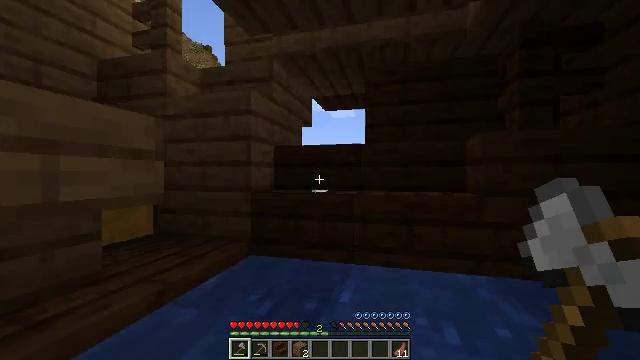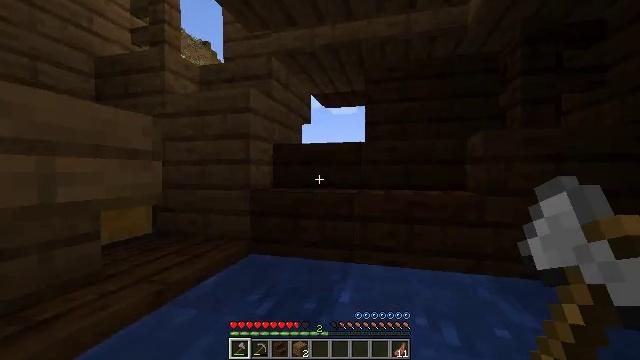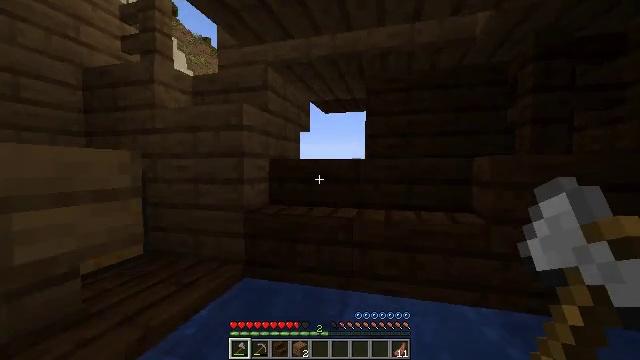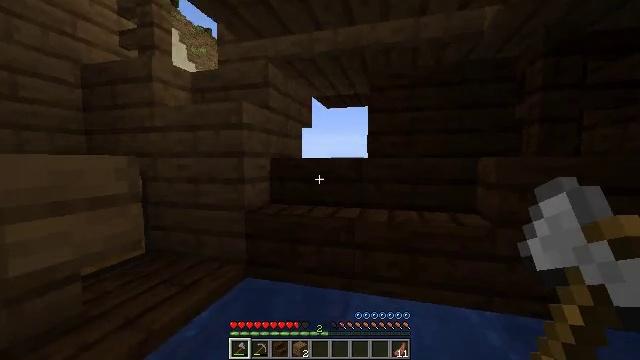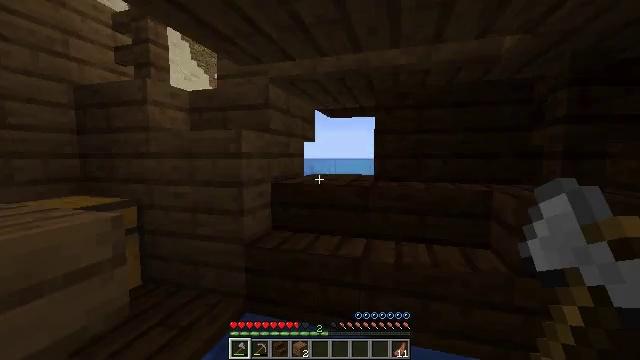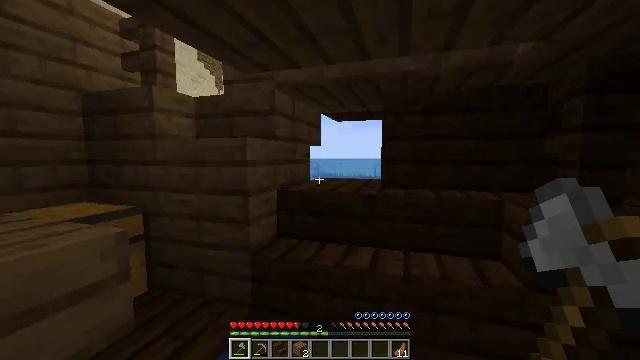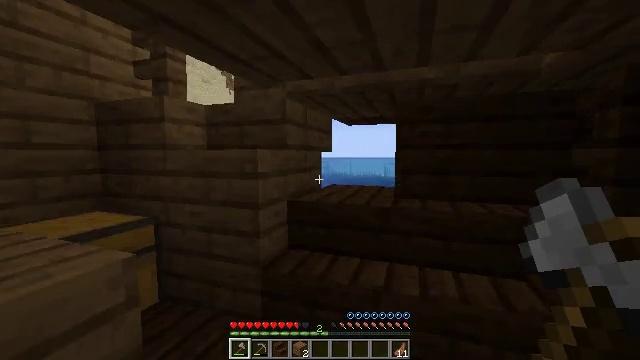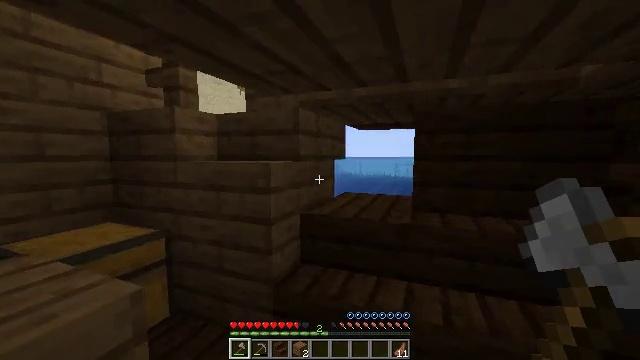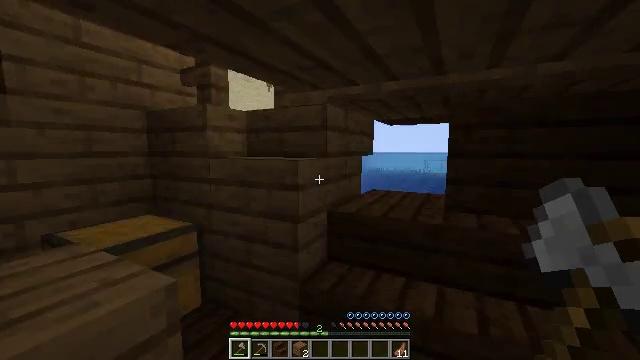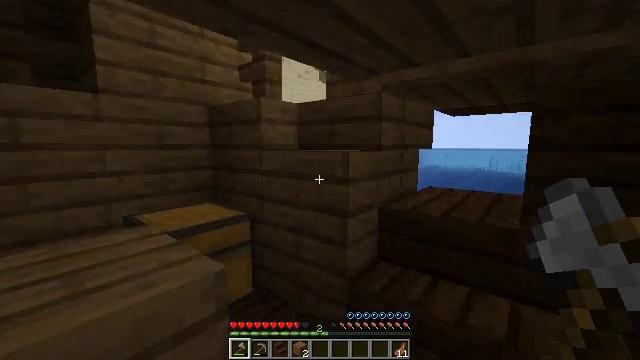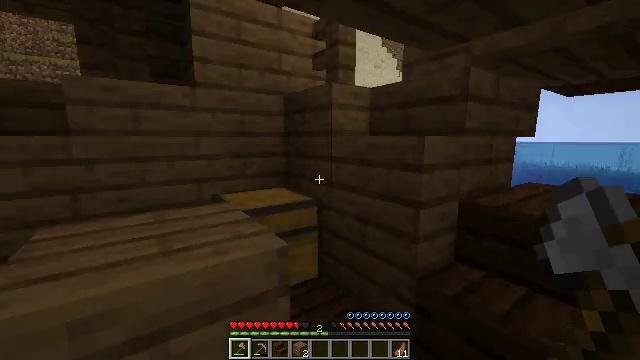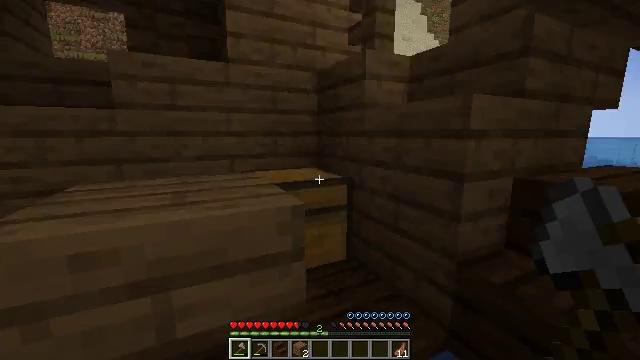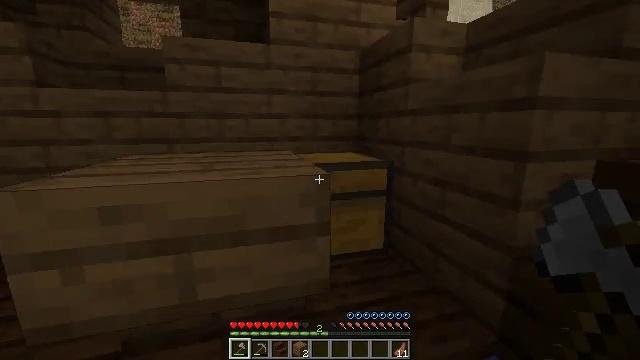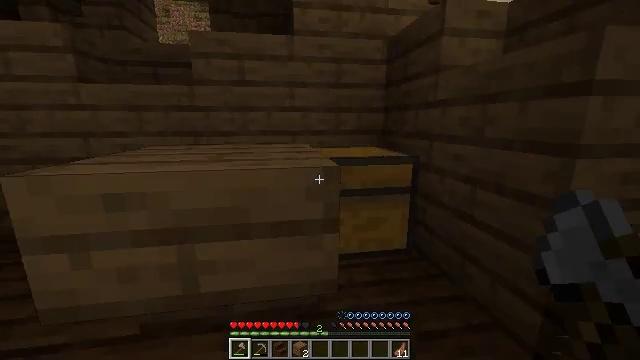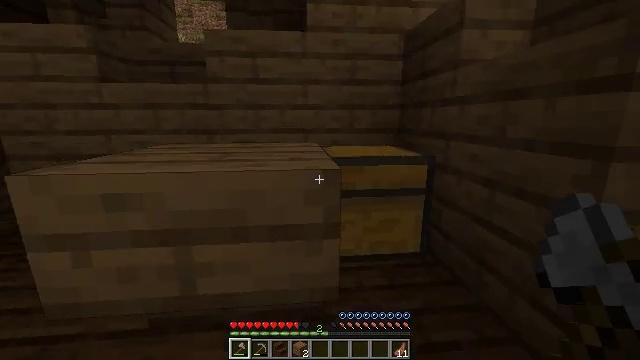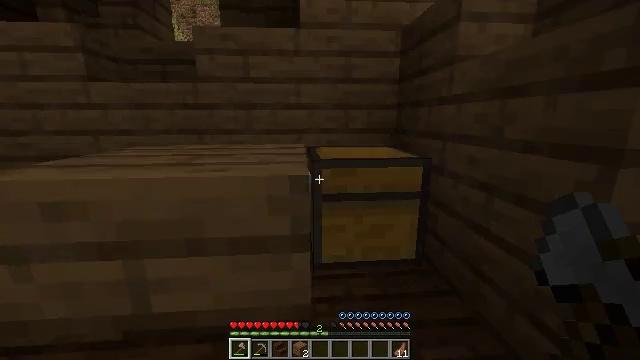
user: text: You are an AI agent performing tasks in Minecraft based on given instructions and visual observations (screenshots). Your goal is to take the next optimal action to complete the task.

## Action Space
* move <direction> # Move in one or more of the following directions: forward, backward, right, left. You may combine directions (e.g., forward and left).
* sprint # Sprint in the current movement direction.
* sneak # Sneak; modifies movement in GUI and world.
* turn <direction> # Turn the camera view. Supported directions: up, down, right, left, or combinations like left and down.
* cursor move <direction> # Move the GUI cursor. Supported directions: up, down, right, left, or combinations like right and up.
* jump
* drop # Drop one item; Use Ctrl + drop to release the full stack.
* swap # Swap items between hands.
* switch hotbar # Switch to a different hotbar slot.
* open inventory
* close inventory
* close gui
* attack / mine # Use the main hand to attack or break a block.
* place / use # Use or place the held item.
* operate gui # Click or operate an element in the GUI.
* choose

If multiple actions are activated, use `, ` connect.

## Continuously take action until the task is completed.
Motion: motion action
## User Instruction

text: Reclaim the spruce slab for later use.
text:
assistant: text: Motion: move forward, jump
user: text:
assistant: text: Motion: move forward, jump
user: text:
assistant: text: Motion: move forward and move left, turn down, jump
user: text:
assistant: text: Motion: move forward and move left, jump
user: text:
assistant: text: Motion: move forward and move left, turn left
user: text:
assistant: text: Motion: move forward and move left, turn left
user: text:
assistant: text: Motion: move forward and move left, turn left
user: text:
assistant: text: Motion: move forward and move right, turn left and down
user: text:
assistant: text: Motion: move forward and move right, turn left
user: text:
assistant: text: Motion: move forward and move right, turn left and down
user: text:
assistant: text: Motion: move forward and move right, turn left and down
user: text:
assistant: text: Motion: move forward and move right, turn left and down
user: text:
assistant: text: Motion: move forward and move right, turn left
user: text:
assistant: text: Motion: move forward and move right, turn left
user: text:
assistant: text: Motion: move forward, turn left
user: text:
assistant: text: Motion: move forward
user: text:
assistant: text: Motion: move forward
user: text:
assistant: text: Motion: move forward, jump
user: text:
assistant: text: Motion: move forward, turn down, jump
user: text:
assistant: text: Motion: move forward, turn down, jump
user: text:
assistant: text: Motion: move forward, turn left and down, jump
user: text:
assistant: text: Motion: move forward, turn left and down
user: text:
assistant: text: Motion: move forward, turn left and down
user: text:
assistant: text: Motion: move forward, turn left and down
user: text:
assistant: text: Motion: move forward, turn left and down
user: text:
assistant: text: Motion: move forward, turn left and down
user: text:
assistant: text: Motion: move forward, turn left and down
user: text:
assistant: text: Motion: move forward
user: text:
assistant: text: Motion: turn right, use / place
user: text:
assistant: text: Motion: turn right and up, use / place